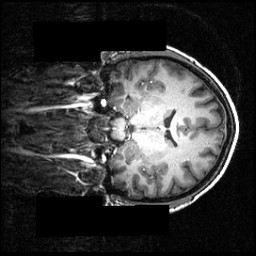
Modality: T1w
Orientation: coronal
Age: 25
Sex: male
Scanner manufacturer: siemens
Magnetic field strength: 3.951 T
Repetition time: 1.5 s
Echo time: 0.00335 s